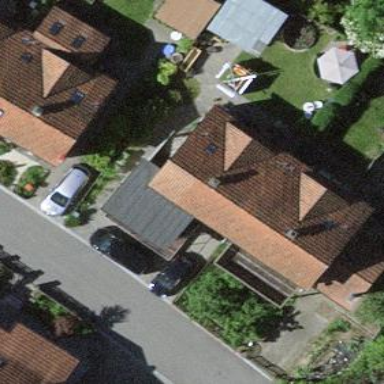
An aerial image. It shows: Terrace building.